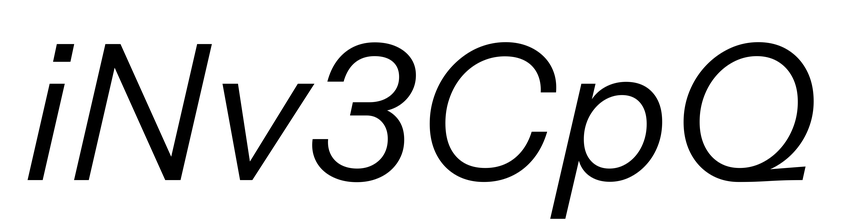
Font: InstrumentSans-Italic_Italic